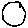
Label: circle